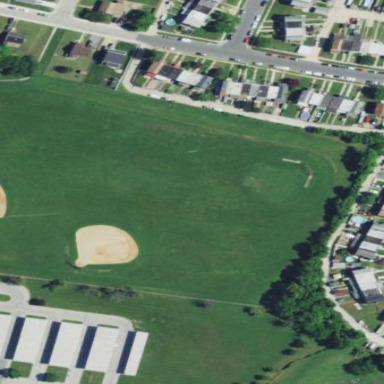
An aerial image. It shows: Baseball pitch for leisure and sports activities.